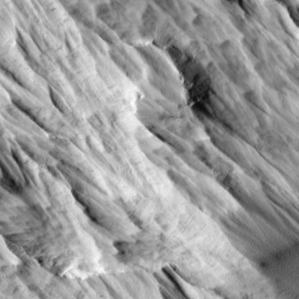
Label: non_frost